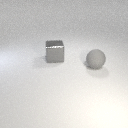
large gray rubber sphere to the right of large gray metal cube